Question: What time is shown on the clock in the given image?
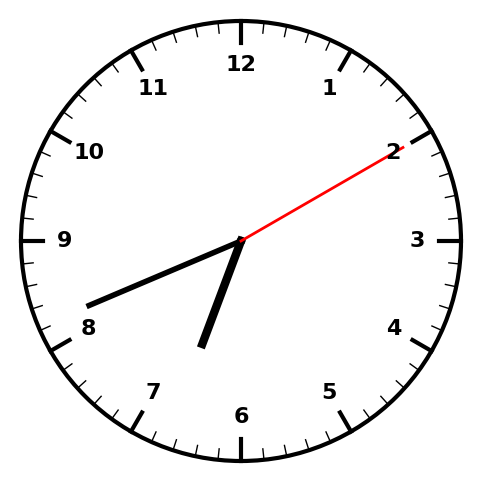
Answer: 06:41:10